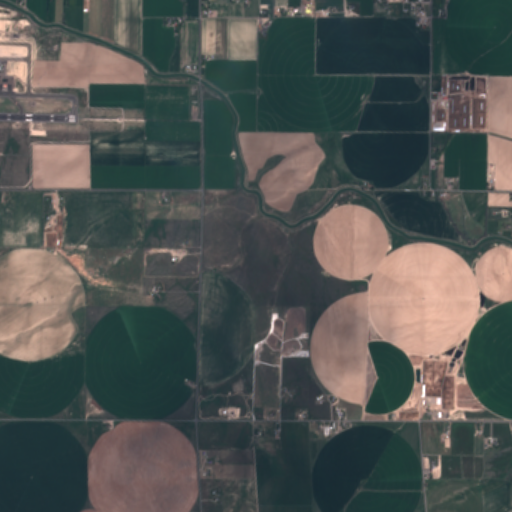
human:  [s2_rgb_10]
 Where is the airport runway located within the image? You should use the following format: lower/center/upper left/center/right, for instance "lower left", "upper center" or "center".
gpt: The airport runway is located in the upper left of the image.
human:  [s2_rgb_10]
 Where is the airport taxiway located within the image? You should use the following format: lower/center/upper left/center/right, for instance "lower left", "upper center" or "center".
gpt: The airport taxiway is located in the upper left of the image.
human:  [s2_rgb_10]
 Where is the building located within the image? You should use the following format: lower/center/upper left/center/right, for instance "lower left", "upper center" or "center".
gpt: The building is located in the upper left of the image.
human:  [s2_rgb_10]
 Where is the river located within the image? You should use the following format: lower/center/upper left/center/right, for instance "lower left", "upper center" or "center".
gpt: The river is located in the upper right of the image.
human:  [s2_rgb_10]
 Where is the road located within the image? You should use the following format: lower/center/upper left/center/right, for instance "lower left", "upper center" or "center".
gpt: There is no road in the image.